Question: Count the number of objects in the diagram.
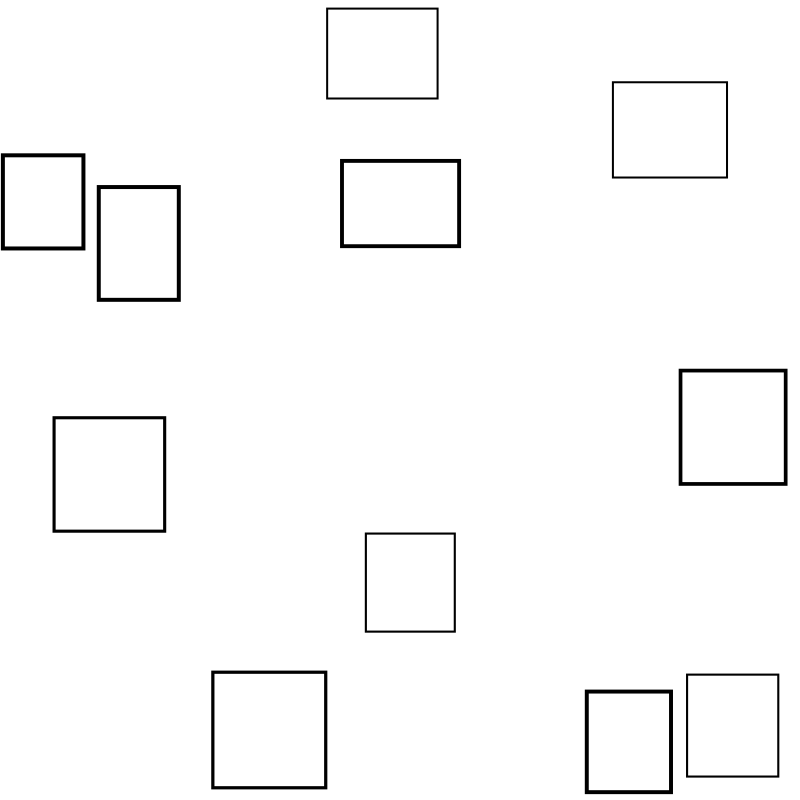
Answer: 11